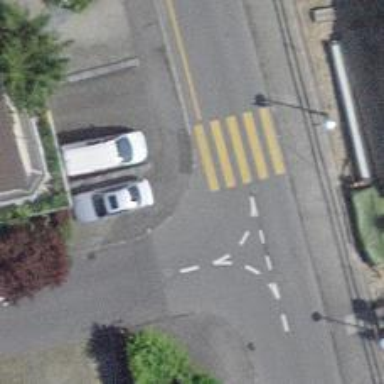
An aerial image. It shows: Kerb serving as barrier.